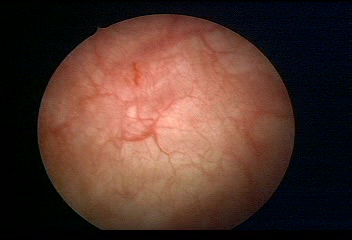
Modality: WLC
Class: Normal mucosa
Bladder cancer association: No